Question: I am developing hotspot helper application which tries to connect to the captive network after connecting to it, I need to handle the authentication within the app.
# Approach 1
I used NEHotspotConfigurationManager in order to programmatically connect to the WiFi network and it works great. The problem i am facing is after connecting to the captive network iOS does not send the request to the connected network until the connected network has internet access or I manually go to the settings and it pops up the web page for authentication and i click cancel and select use without internet.
# Approach 2
Second approach i used is by using NEHotSpotHelper as described in <URL>
In this approach when I receive the commandType authenticate it does not send request to the Wi-Fi network (If the device is connected to the 4g the request goes over it otherwise it returns internet connection appears to be offline)
So how can i authenticate the user from the app after connecting to the WiFi with limited access?

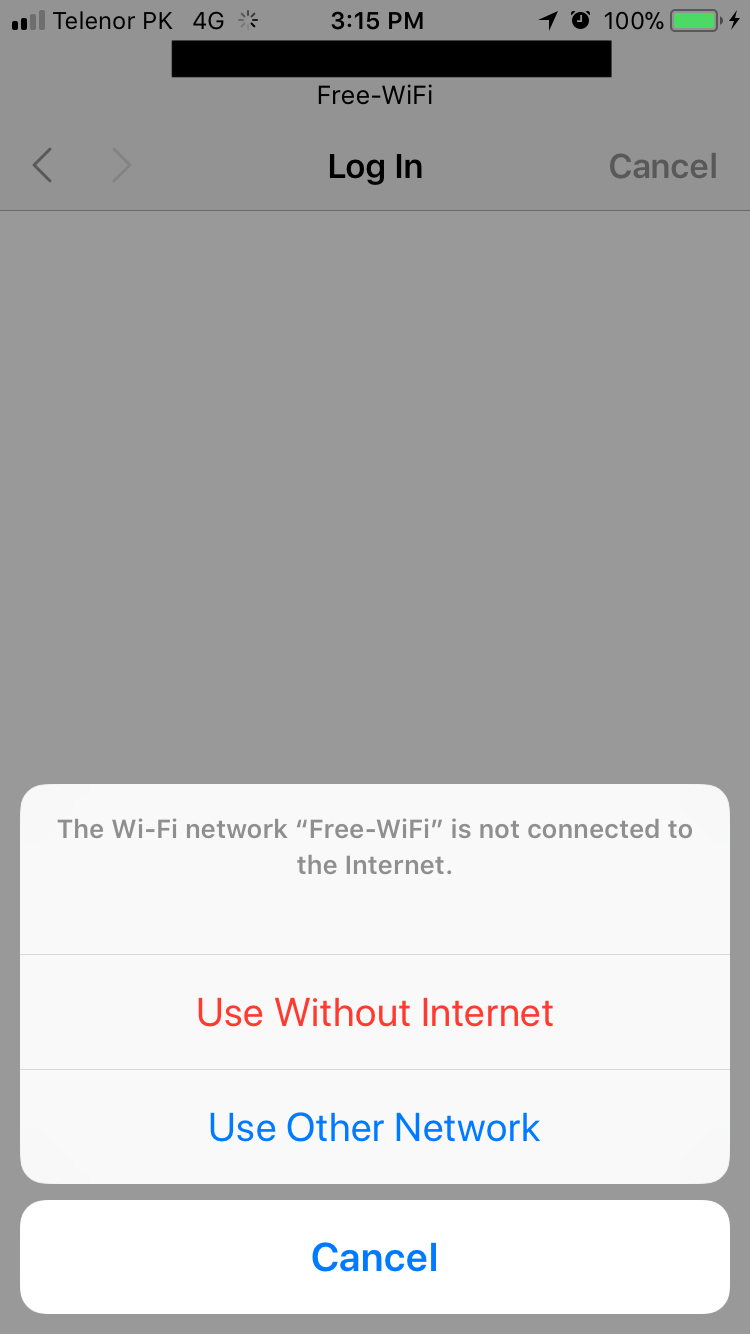
Answer: I found that developer need to bind the request with the received command before making web request to the connected network. All you need to do is to make 'NSMutableURLRequest' and then call 'hitTestURLRequest.bind(to: command)' because bind function is defined in the category of 'NSMutableURLRequest'.
Related question: <URL>